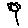
Label: flower